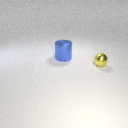
large blue metal cylinder behind small yellow metal sphere